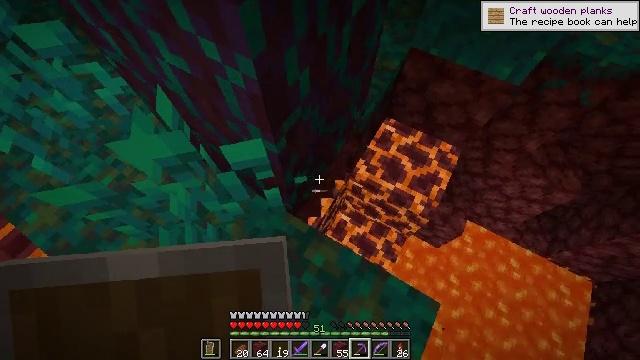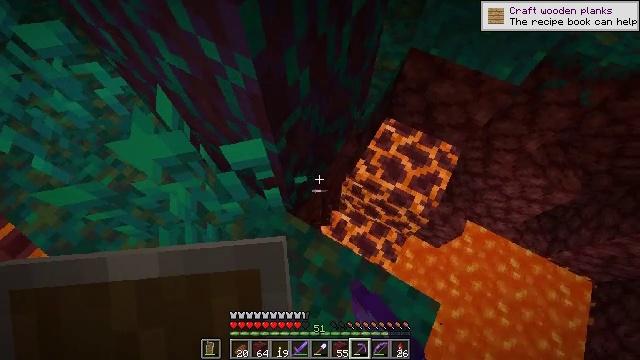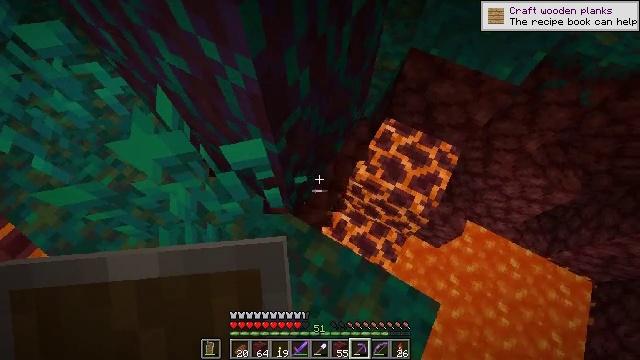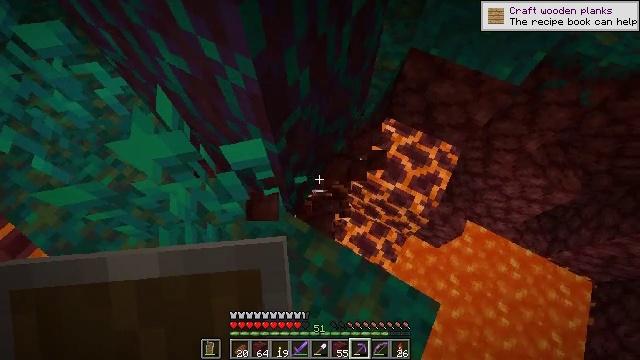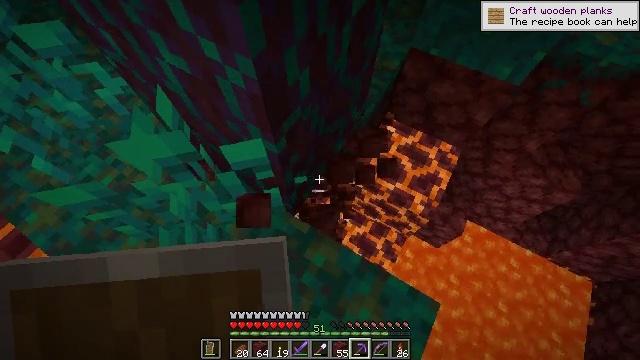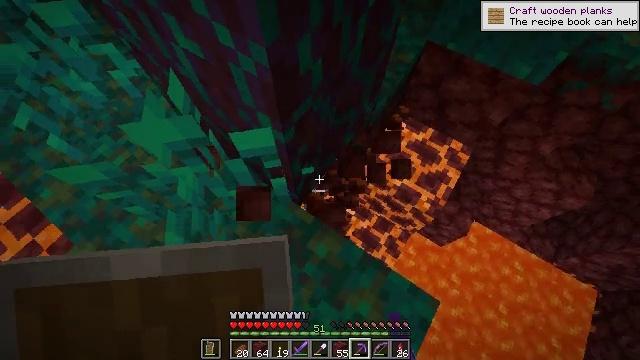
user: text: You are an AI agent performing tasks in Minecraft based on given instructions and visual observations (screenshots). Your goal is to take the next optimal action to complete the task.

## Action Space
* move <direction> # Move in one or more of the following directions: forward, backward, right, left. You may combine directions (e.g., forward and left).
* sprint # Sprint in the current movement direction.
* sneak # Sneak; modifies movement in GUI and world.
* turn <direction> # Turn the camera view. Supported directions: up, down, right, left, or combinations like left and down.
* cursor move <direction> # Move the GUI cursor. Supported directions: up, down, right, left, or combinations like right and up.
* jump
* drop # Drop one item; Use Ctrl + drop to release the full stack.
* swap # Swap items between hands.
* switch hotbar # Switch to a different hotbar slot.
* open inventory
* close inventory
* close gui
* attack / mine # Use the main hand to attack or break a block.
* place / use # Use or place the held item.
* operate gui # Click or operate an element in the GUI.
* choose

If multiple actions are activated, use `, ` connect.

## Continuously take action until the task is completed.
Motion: motion action
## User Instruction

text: Attack the netherrack to gather it.
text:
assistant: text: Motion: attack / mine
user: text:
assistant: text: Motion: attack / mine
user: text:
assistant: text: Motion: no_op
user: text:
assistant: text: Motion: no_op
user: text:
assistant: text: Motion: turn left and down
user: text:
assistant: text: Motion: no_op